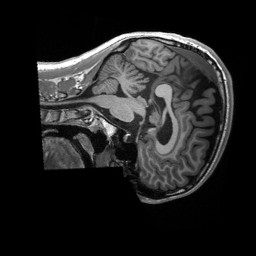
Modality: T1w
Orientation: sagittal
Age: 18
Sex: male
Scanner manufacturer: siemens
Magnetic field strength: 3 T
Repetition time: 2.3 s
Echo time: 0.00232 s